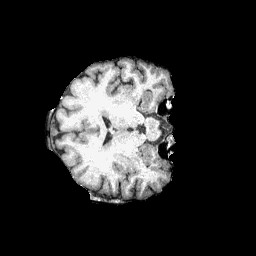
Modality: T1w
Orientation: axial
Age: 19
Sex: male